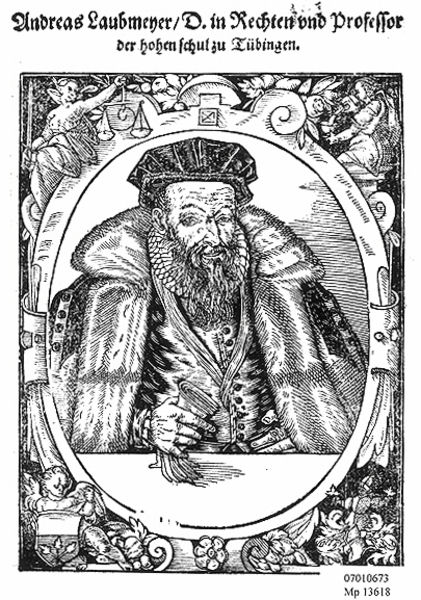
Titel: Bildnis des Andreas Laubmair
Künstler: Hans Ulrich Alt
Institution: (Seriendruck)
Schlagwörter: feder, gemälde, hand, mann, umhang, weiß, blumen, brust, frau, handschuh, handschuhe, hut, nase, schmuck, schwarz, symbol, tisch, zeichnung, blick, haube, muster, ornament, alt, bart, hemd, jacke, kappe, mütze, richter, gesicht, hermelin, kragen, mensch, pelz, rahmen, spitze, vollbart, bild, bildnis, halskrause, herr, hände, portrait, porträt, figur, gewand, mantel, reich, adel, händler, kaufmann, oval, rund, engel, ranken, fell, kopfbedeckung, lächeln, holzschnitt, schrift, grafik, graphik, kaiser, könig, kartusche, ornamente, verzierung, deutsch, knöpfe, weste, name, waage, buch, kohle, druck, schnitt, schwarz weiss, holzstich, stich, schwert, text, faust, titelblatt, herrscher, krause, fürst, grinsen, buchdruck, wappen, justiz, barett, pelzkragen, pelzmantel, gut, mittelalter, wams, luther, adelig, gelehrter, kröse, dürer, schnecke, kupferstich, fraktur, wissenschaft, justitia, justizia, fugger, professor, reformation, süddeutsch, katholisch, mühlradkragen, vignette, rhamen, andreas, handscuh, jurist, rollwerk, stahlstich, nostradamus, tübingen, rechten, geldsack, ann, andreas laubmeyer, laubmeyer, fand, puuto, 13618, andreas laubmeer